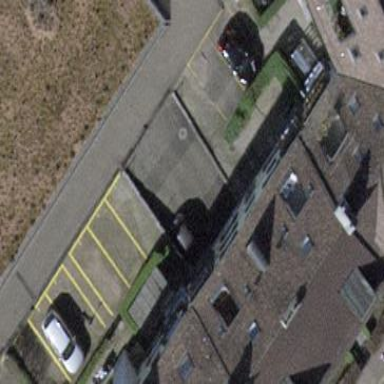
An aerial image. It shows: Image showing building with apartments.